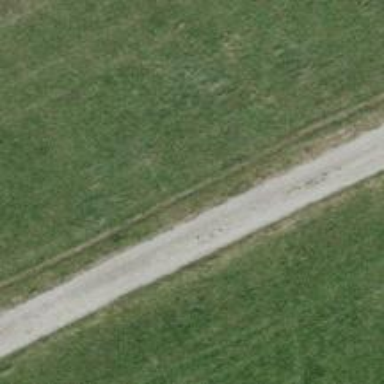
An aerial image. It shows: Track with grade5 tracktype.